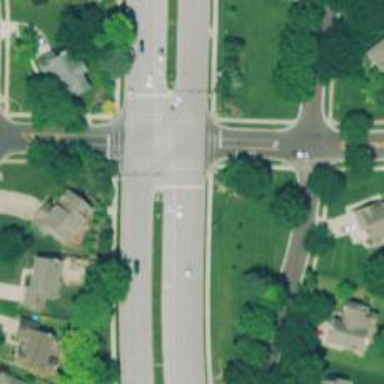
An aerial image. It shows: Road with dash markings.